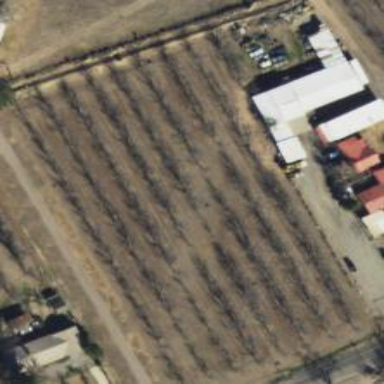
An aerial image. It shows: Orchard.